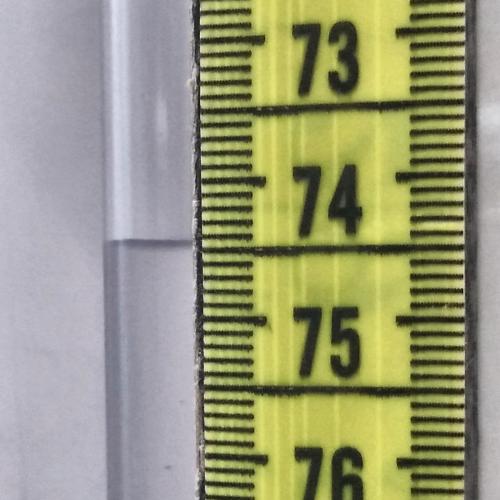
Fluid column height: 74.4 cm